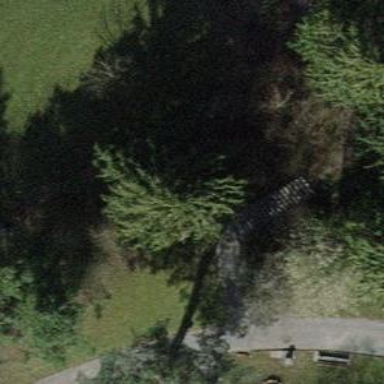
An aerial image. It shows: Staircase with pebblestone surface.